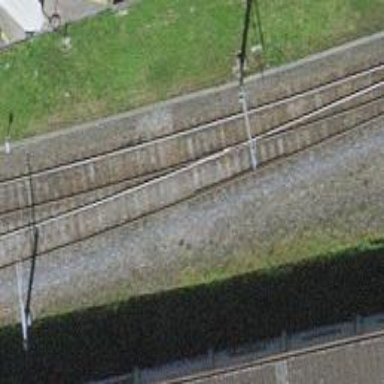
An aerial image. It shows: Railway with electrified contact lines.